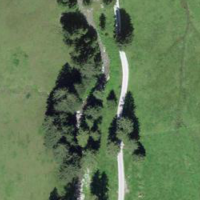
EUNIS habitat code: 24
Species observed at this site:
Fringilla coelebs